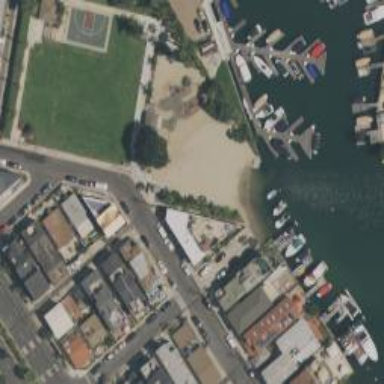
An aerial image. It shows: Marina on leisure land.